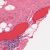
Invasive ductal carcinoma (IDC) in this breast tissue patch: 0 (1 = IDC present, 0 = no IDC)